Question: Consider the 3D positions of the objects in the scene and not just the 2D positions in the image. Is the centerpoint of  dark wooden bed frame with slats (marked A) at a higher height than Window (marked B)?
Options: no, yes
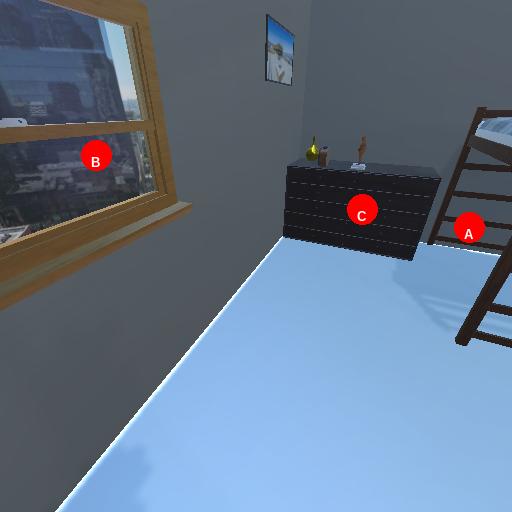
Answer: no